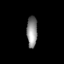
Tissue: prostate
Cell type: T cells
Senescence score: 0.3274
Nuclear area (px): 321
Mean DAPI intensity: 138.988